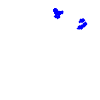
Particle: electron